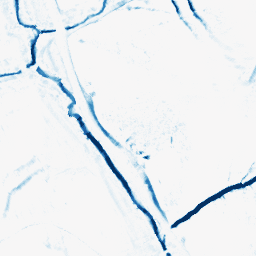
Category: morphological
Decomposition family: morphological_diamond
Decomposition parameters: operation: closing
radius: 5
Upsampling method: edge_directed
Upsampling parameters: scale: 4
Upsampling scale: 4